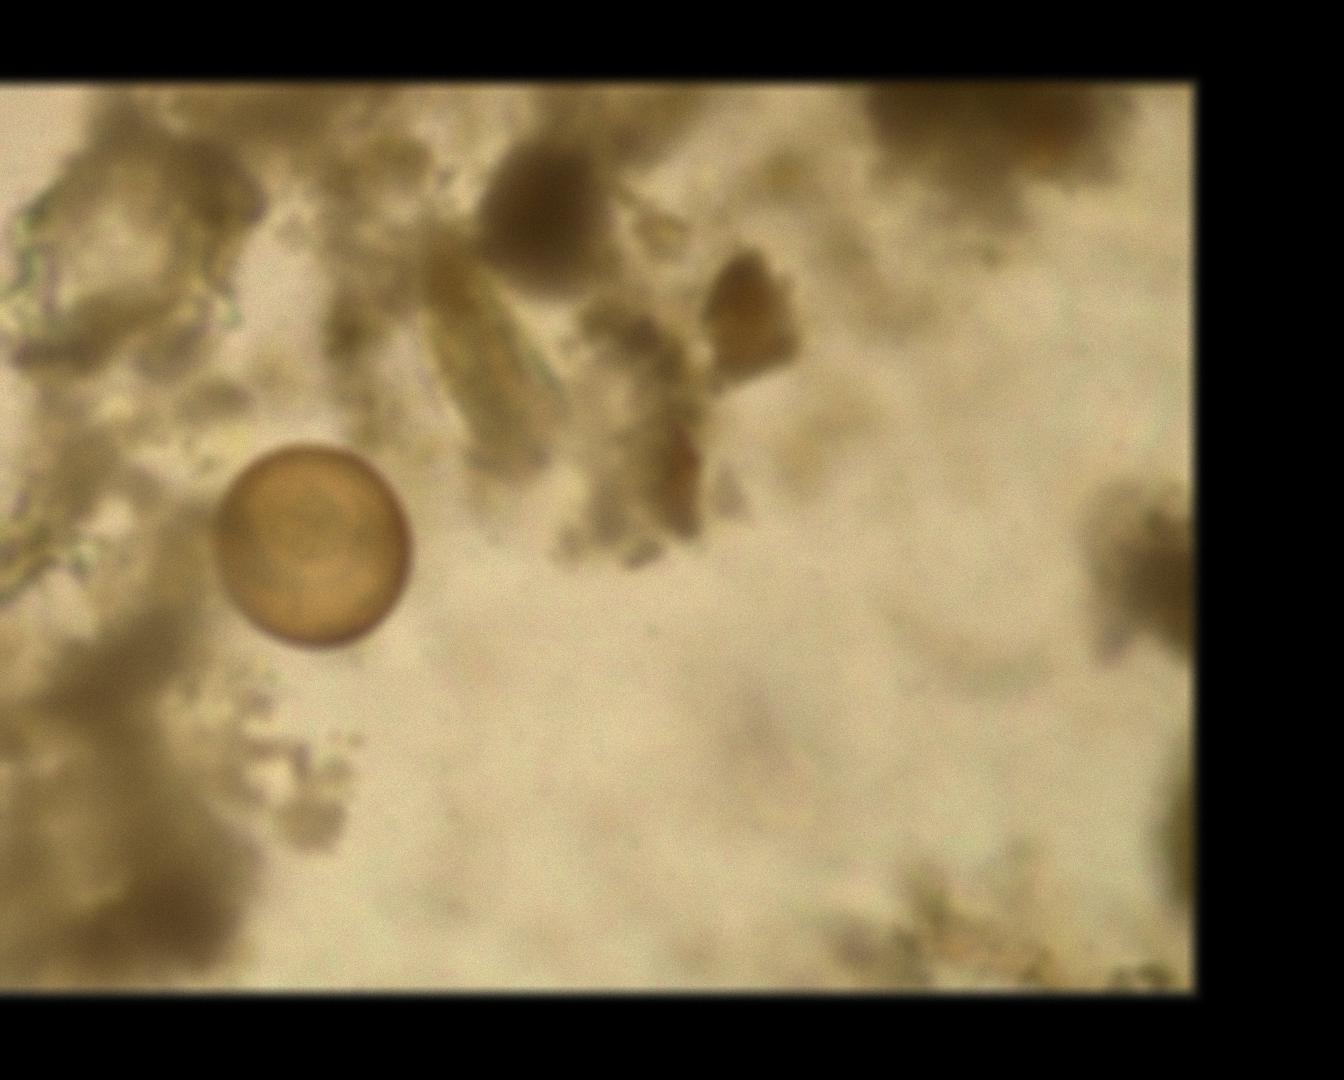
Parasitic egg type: Hymenolepis diminuta